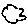
Label: cloud